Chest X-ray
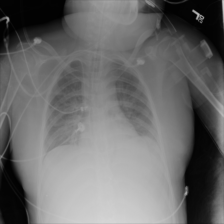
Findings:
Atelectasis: negative
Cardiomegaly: negative
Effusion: negative
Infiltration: negative
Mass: negative
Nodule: negative
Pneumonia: negative
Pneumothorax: negative
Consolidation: negative
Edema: negative
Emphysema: negative
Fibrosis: negative
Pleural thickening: negative
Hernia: negative